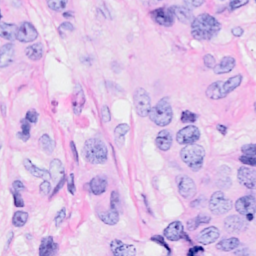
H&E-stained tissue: Breast